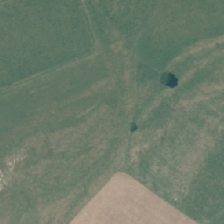
Land cover: low_producing_grassland